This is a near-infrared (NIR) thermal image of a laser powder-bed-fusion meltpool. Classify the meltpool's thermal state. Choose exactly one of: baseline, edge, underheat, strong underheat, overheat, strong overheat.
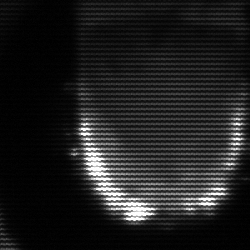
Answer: baseline